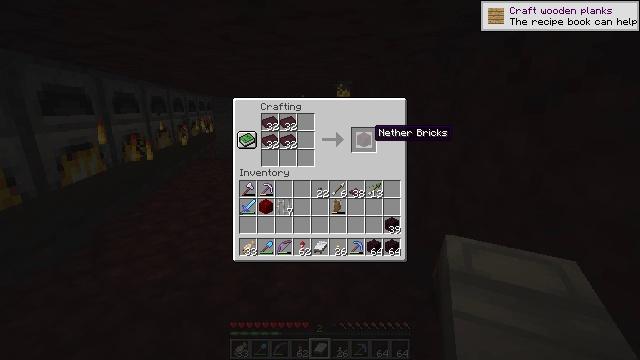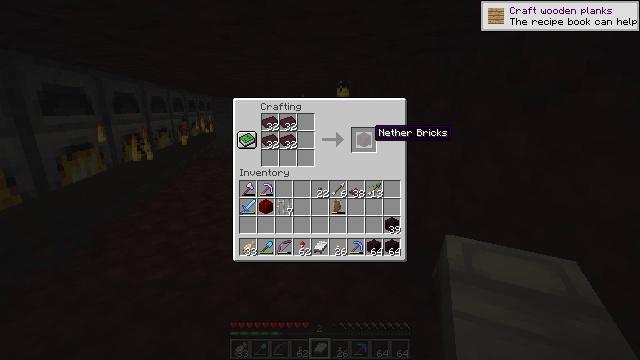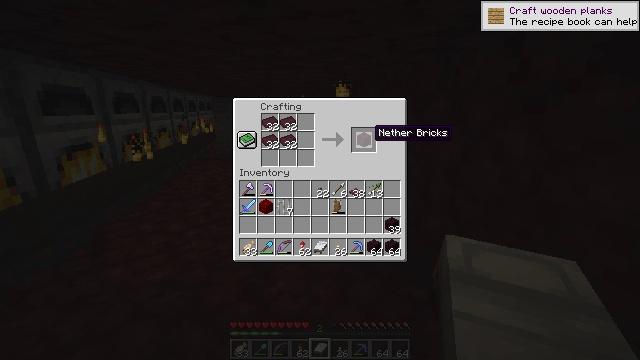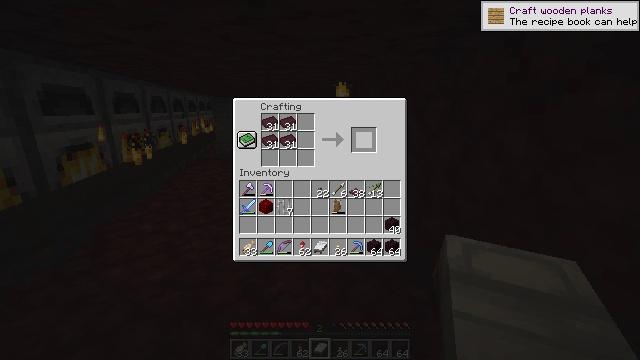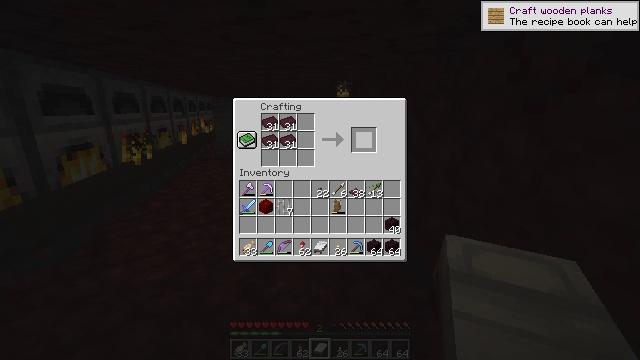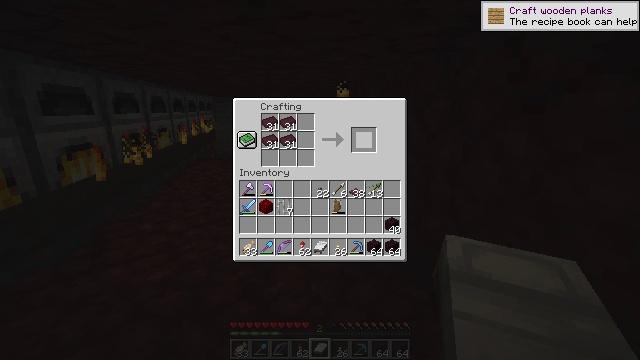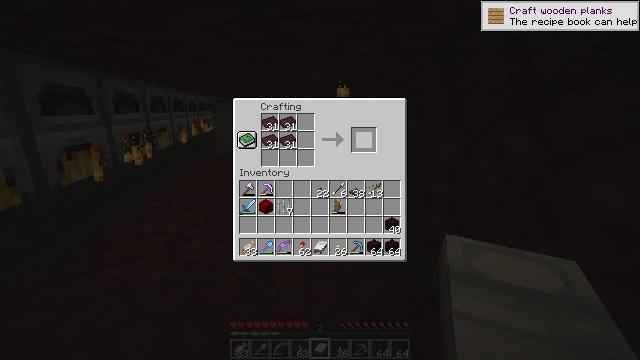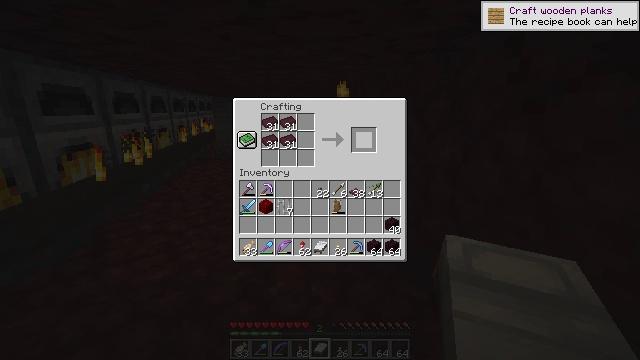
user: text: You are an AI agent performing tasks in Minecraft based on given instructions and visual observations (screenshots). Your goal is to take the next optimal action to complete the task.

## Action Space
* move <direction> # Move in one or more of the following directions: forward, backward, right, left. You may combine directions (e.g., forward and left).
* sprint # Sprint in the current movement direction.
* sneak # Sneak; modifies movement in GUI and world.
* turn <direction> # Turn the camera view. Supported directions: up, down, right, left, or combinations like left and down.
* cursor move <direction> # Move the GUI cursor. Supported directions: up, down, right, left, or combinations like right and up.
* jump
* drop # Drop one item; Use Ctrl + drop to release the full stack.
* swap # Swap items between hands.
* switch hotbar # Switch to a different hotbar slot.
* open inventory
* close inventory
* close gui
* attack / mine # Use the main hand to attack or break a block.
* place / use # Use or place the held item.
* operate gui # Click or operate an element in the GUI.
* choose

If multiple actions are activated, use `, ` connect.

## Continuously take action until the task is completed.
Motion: motion action
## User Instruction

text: Smelt netherrack to create nether bricks.
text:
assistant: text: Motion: sneak
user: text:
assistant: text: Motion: sneak
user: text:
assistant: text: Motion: sneak, choose
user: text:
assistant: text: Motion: sneak
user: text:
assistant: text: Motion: sneak
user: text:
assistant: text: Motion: sneak, cursor move up
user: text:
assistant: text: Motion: sneak
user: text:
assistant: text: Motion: sneak